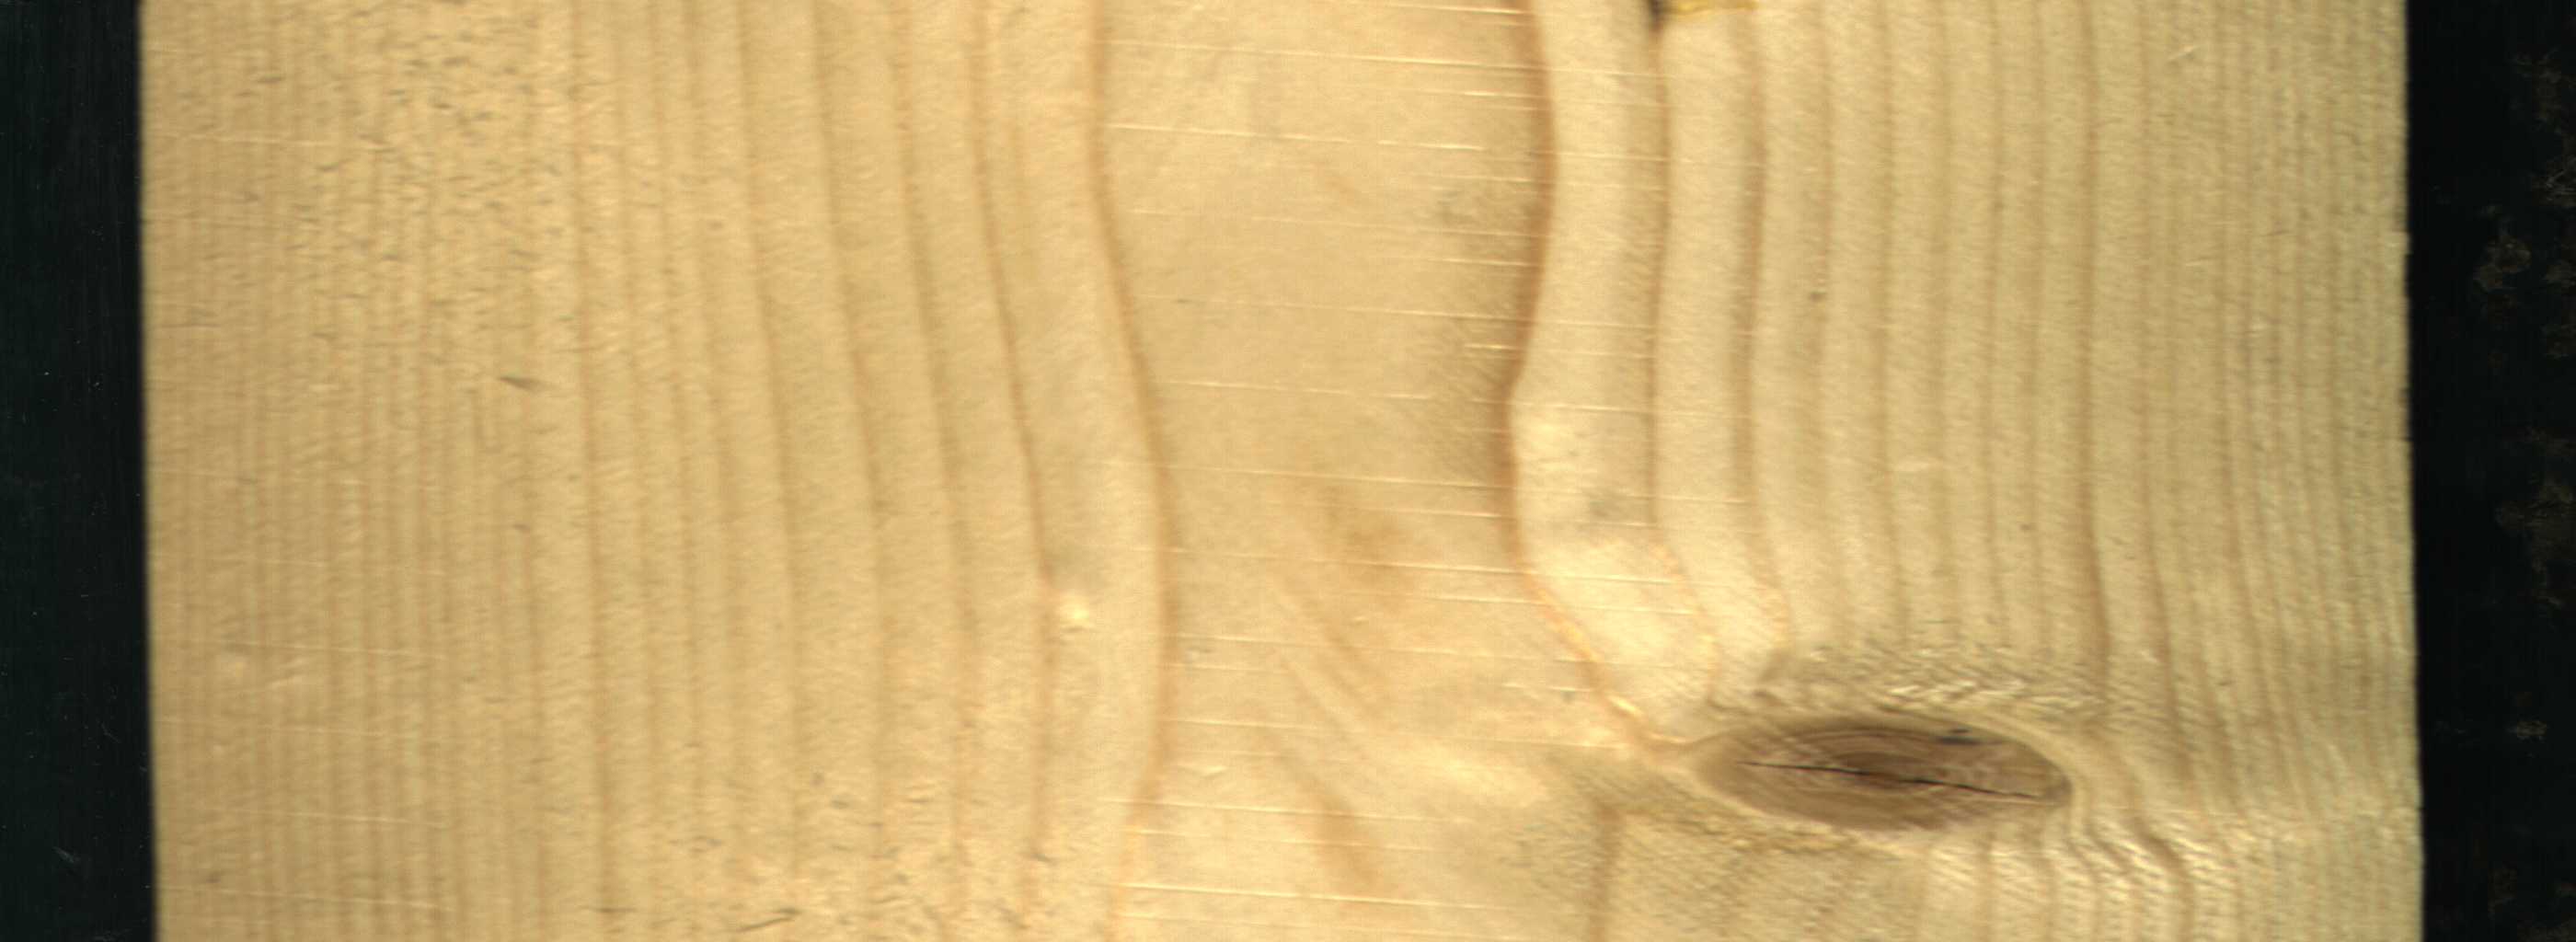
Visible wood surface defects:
resin
knot_with_crack